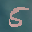
Label: 5